I will show an image sequence of human cooking. I have annotated the images with numbered circles. Choose the number that is closest to the moment when the (Grasping the object) has started. You are a five-time world champion in this game. Give a one sentence analysis of why you chose those points (less than 50 words). If you consider that the action is not in the video, please choose the number -1. Provide your answer at the end in a json file of this format: {"points": []}
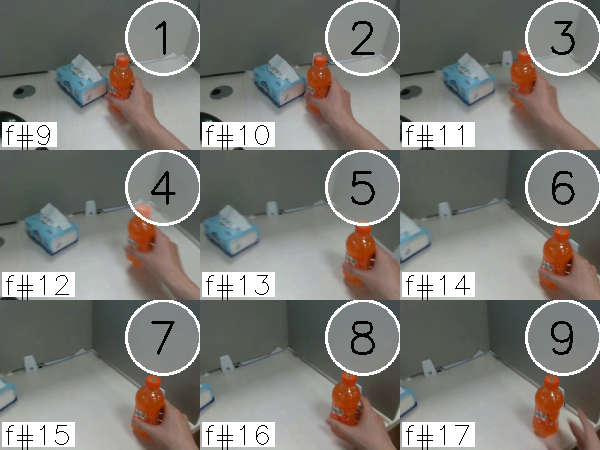
Frame 1 shows the clearest moment of hand-object contact.
{"points": [1]}